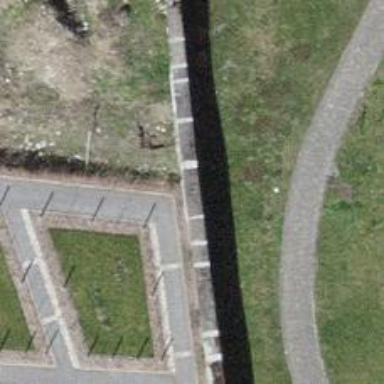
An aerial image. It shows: Wall is shown in the image.